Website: crate-barrel
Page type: billing-address
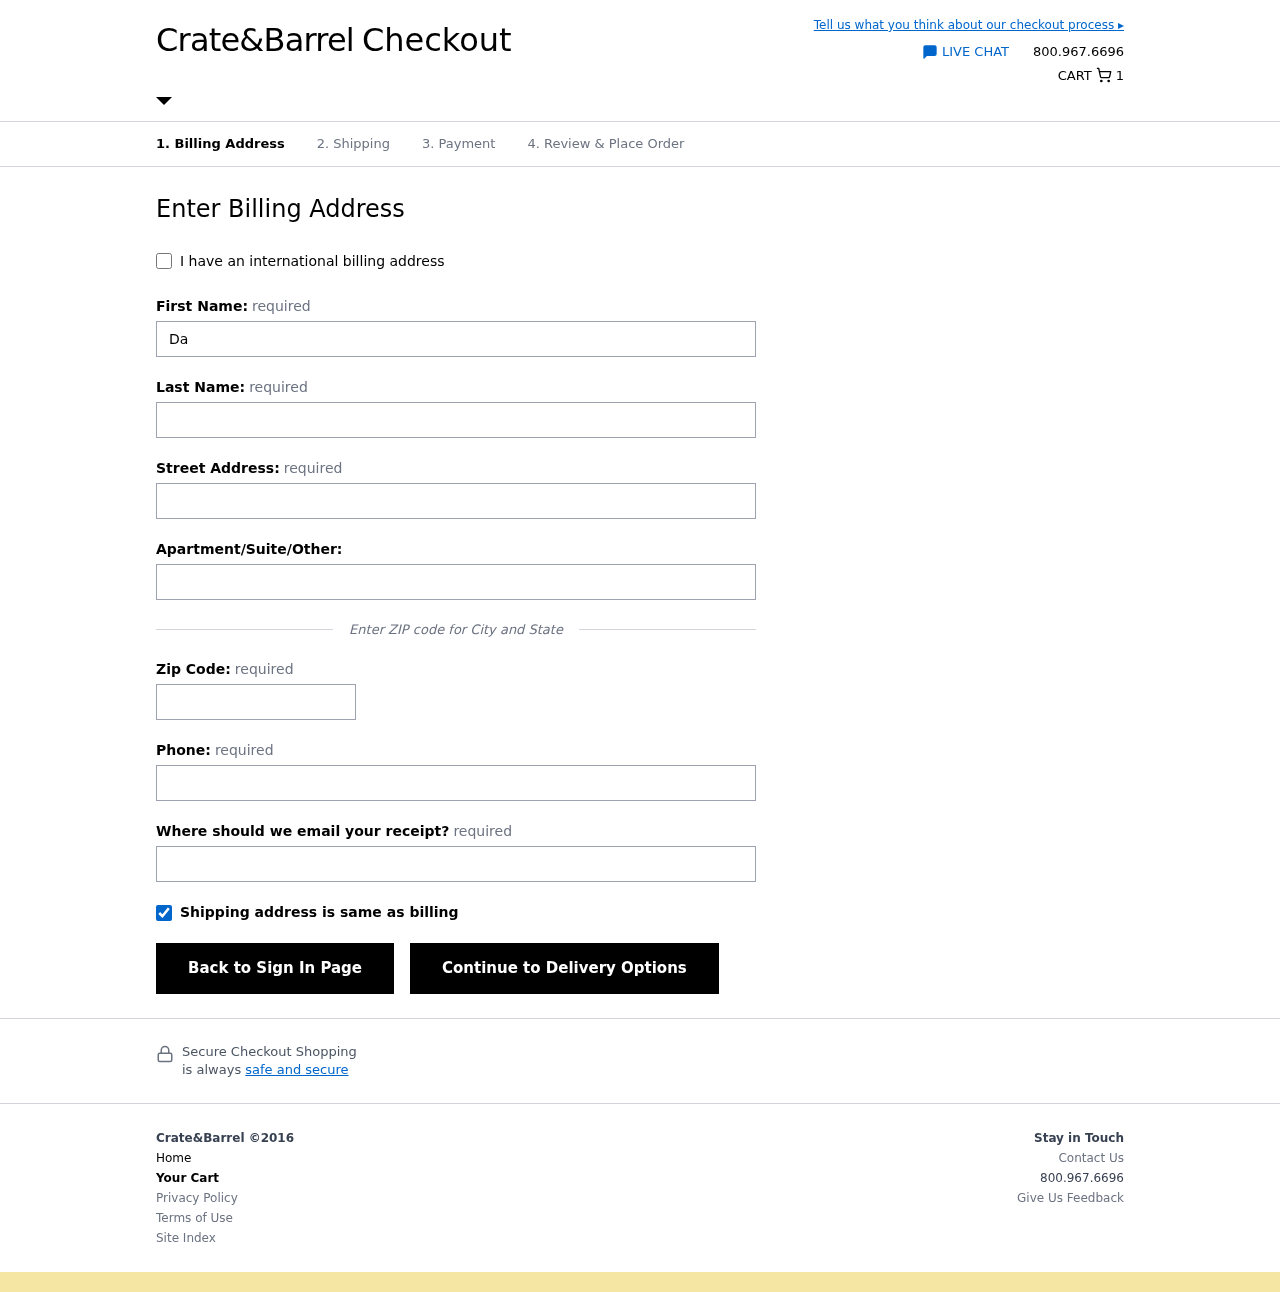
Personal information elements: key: PII_EMAIL
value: davidlevine@yahoo.com
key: PII_FIRSTNAME
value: David
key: PII_LASTNAME
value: Levine
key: PII_PHONE
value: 6006910312
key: PII_POSTCODE
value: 38968
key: PII_STREET
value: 889 Andrea Islands
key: PII_STREET2
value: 03810 Nelson Creek
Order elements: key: ORDER_NUM_ITEMS
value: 1